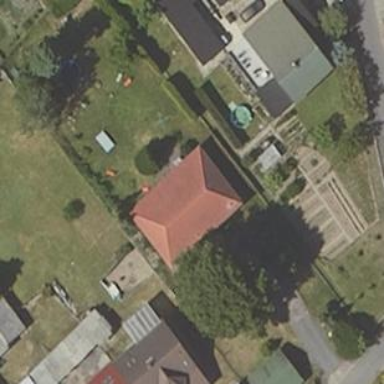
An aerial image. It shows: Simple house.